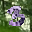
Label: 3